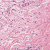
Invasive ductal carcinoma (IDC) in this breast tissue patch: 0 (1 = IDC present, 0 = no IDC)